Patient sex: M
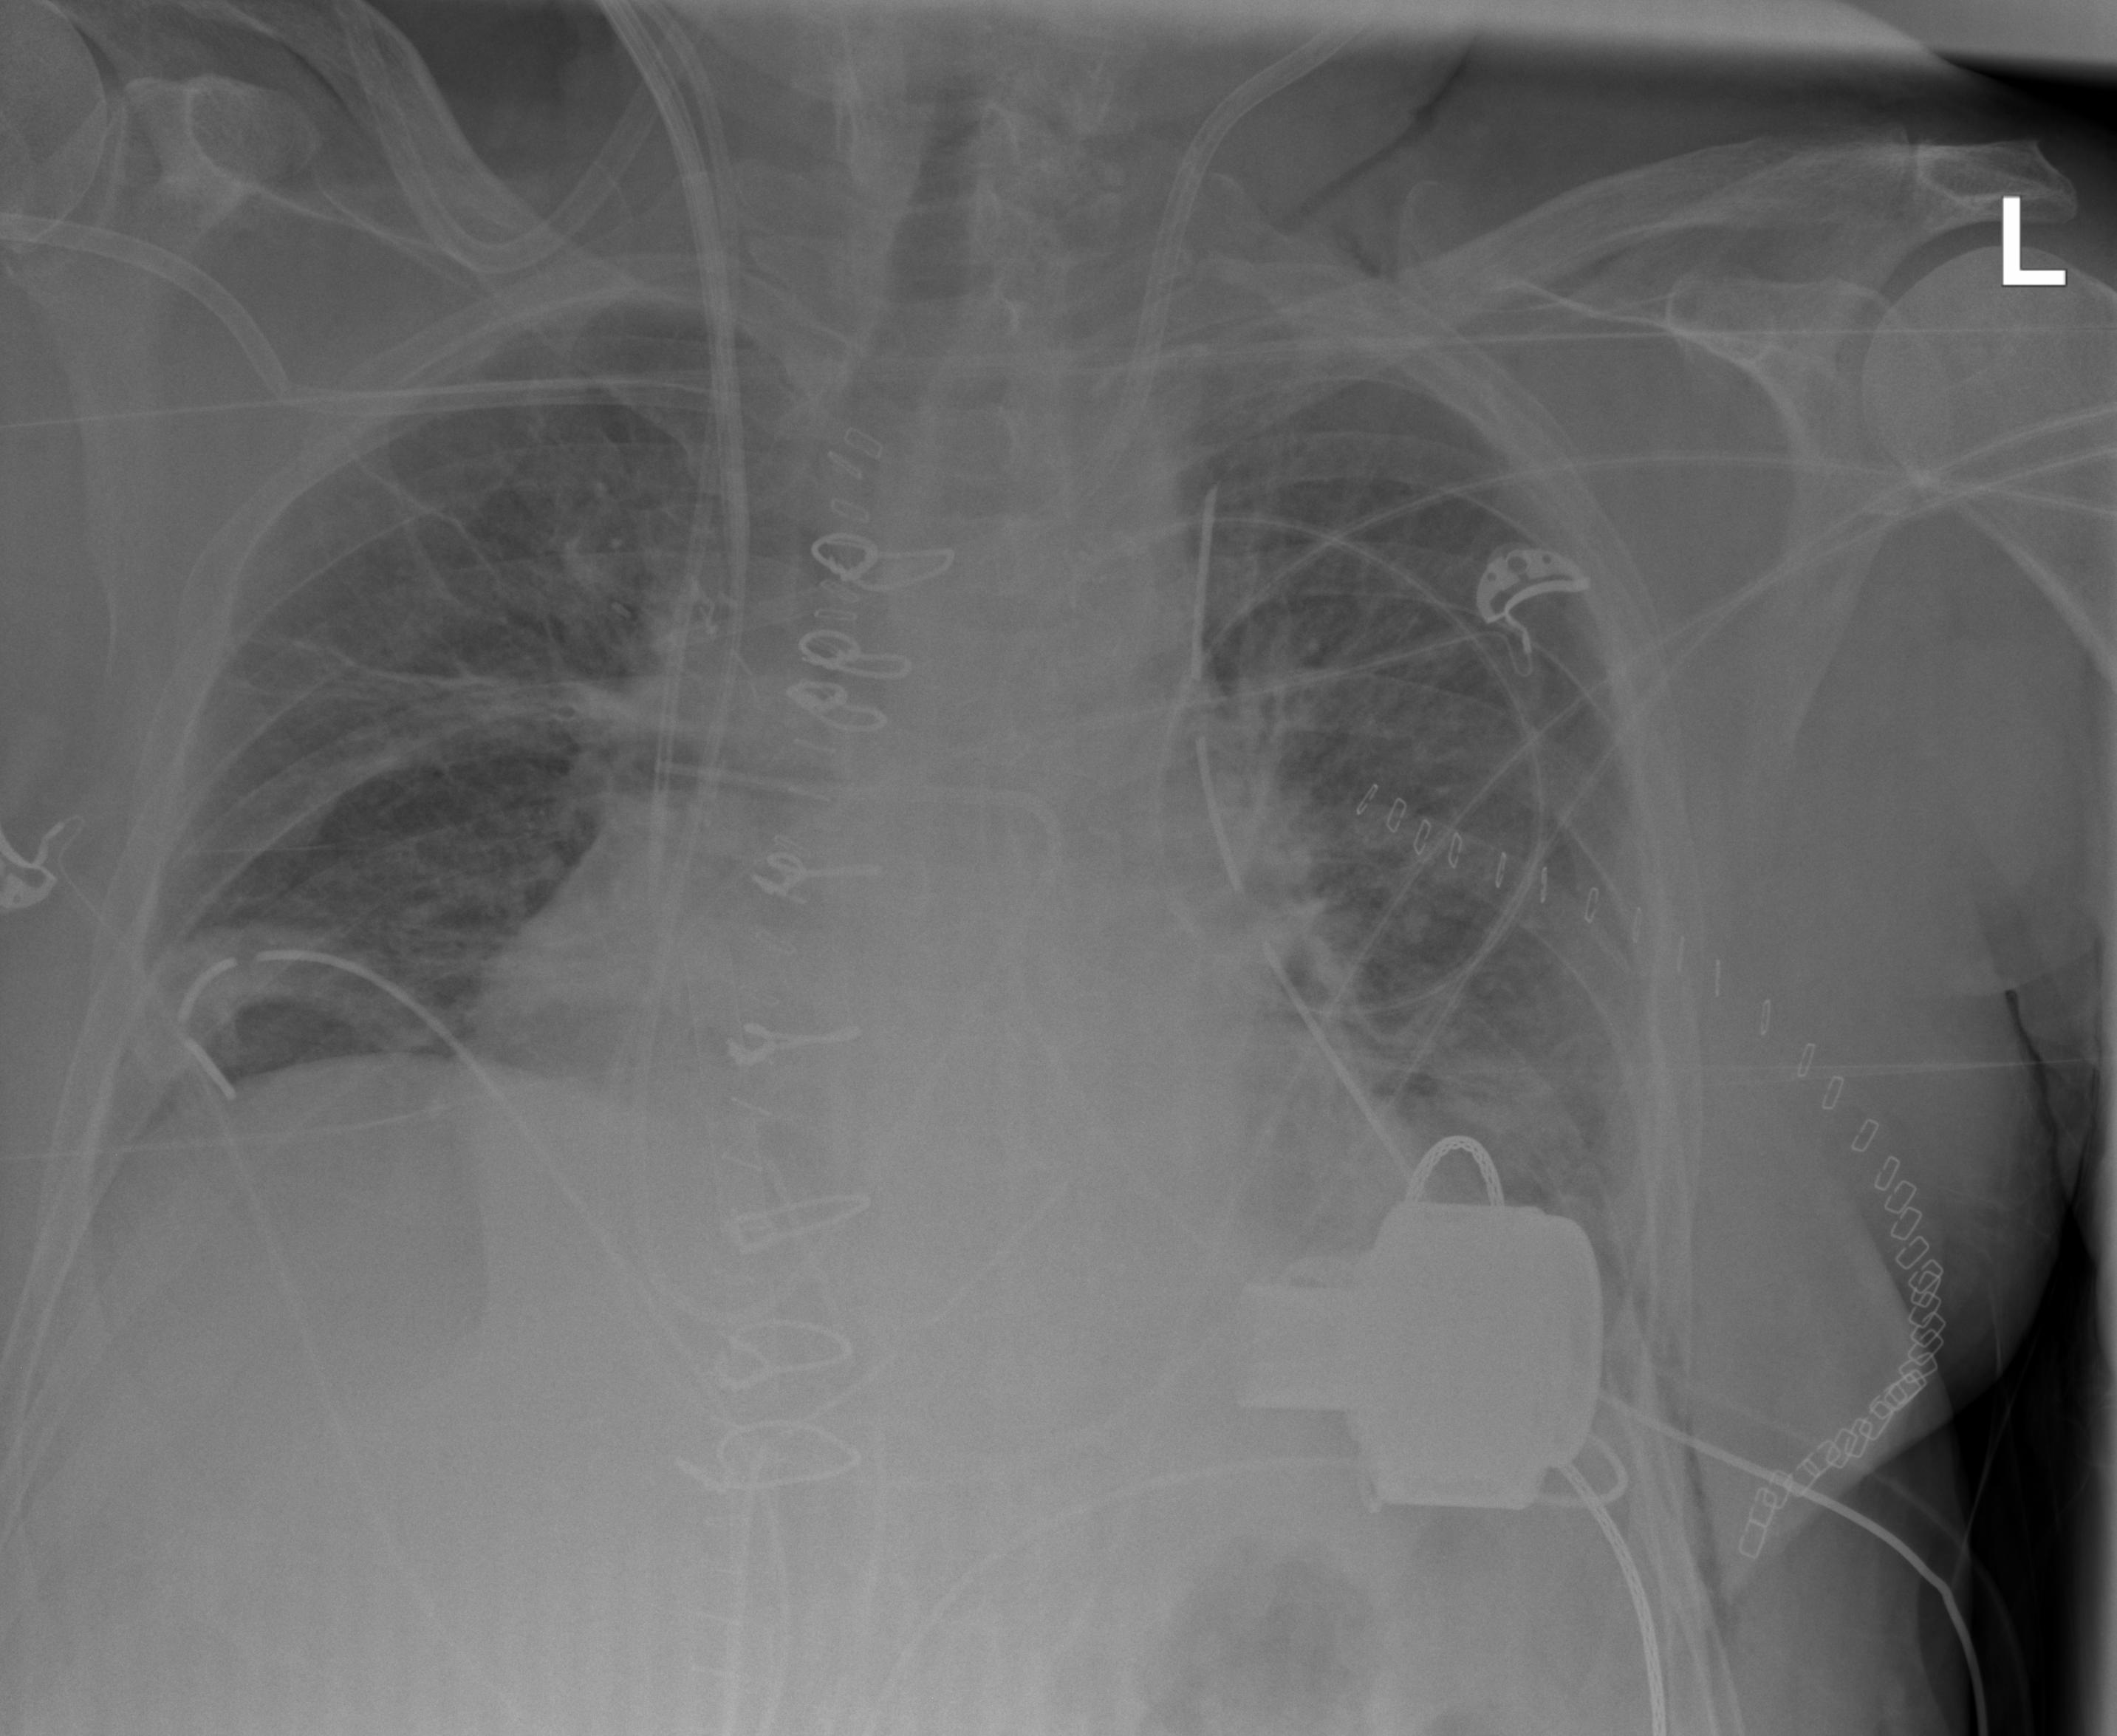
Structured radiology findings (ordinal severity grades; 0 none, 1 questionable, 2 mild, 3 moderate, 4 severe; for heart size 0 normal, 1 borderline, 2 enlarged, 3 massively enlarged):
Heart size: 2
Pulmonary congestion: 0
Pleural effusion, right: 0
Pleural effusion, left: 0
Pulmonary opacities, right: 0
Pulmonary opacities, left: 0
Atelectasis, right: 2
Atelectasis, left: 2